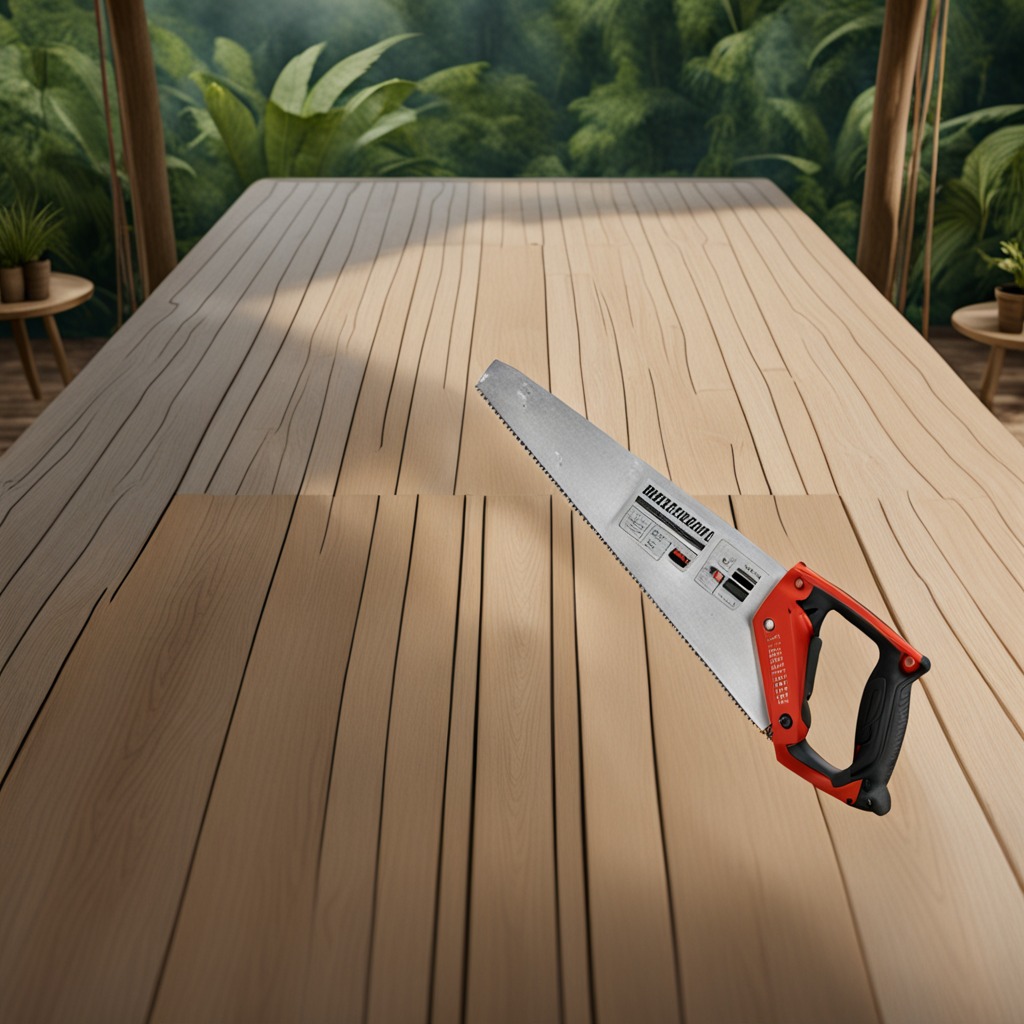
A metal saw lies on a wooden table in a jungle field workshop tent.